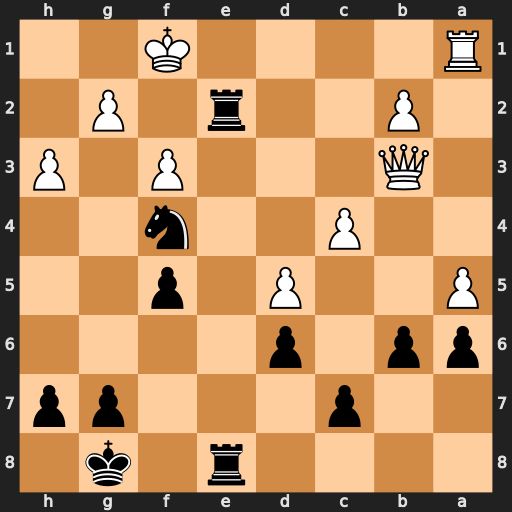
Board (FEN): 4r1k1/2p3pp/pp1p4/P2P1p2/2P2n2/1Q3P1P/1P2r1P1/R4K2
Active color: b
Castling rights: -
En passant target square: -
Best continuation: R8e3 Qxe3 Rxe3